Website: lowes
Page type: customer-info-address
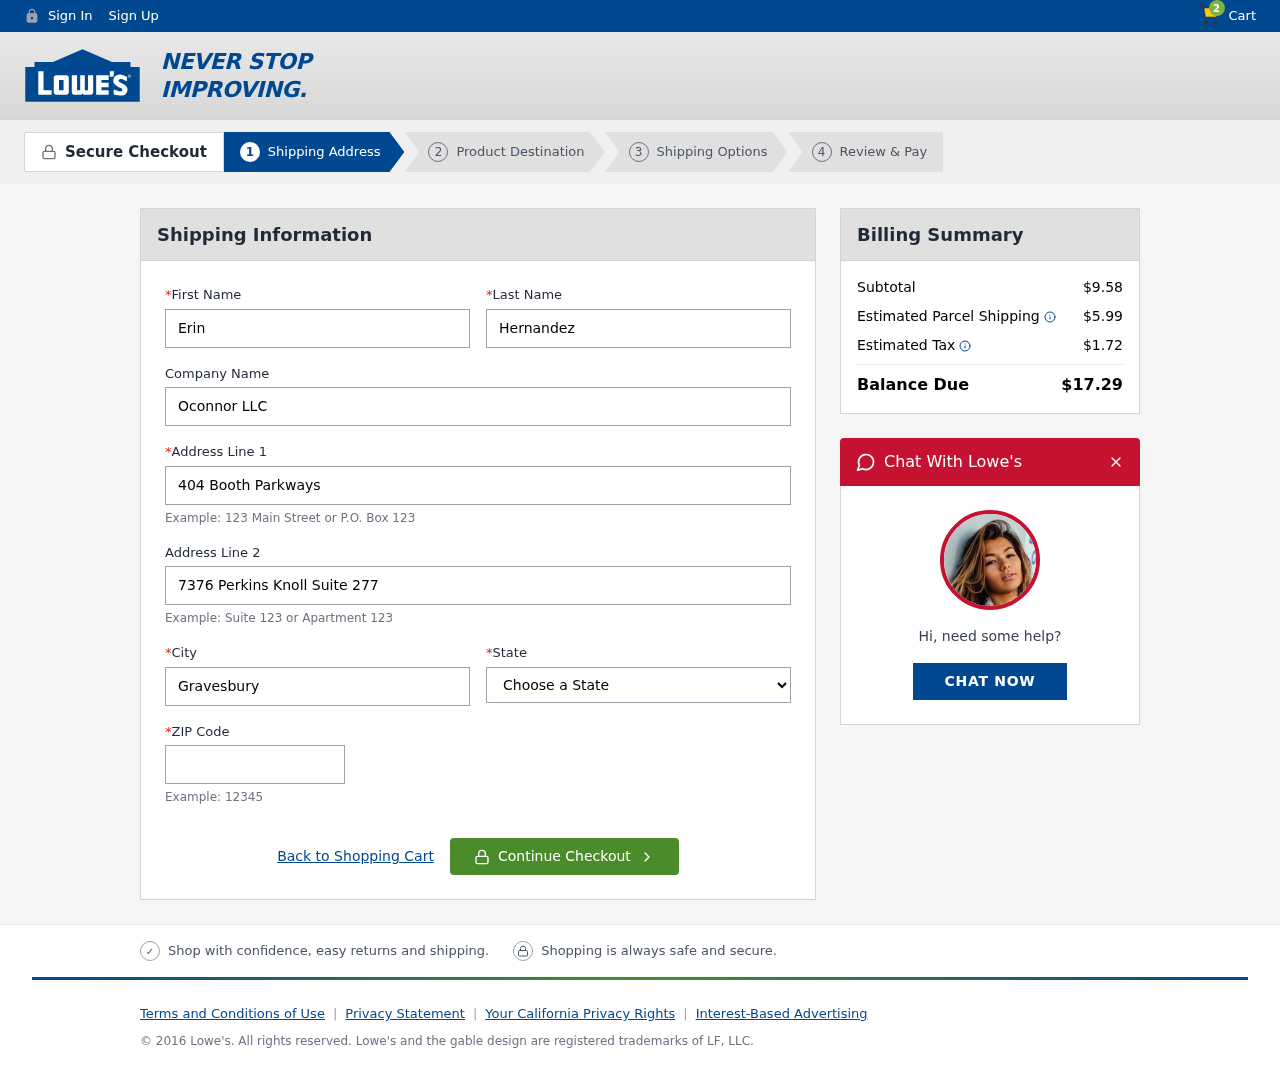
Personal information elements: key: PII_CITY
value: Gravesbury
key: PII_COMPANY
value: Oconnor LLC
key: PII_FIRSTNAME
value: Erin
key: PII_LASTNAME
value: Hernandez
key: PII_POSTCODE
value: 35455
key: PII_STATE
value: PR
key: PII_STREET
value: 404 Booth Parkways
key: PII_STREET2
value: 7376 Perkins Knoll Suite 277
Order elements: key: ORDER_NUM_ITEMS
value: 2
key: ORDER_SUBTOTAL
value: $9.58
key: ORDER_SHIPPING_COST
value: $5.99
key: ORDER_TAX
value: $1.72
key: ORDER_TOTAL
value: $17.29